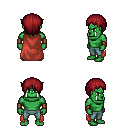
a pixel art fantasy rpg character, male body template, orc, green skin, maroon cape, teal pants, brunette plain hairstyle, leather bracers, four views (front, back, left, right), 2x2 character sprite sheet, small pixel art, hard edges, no anti-aliasing